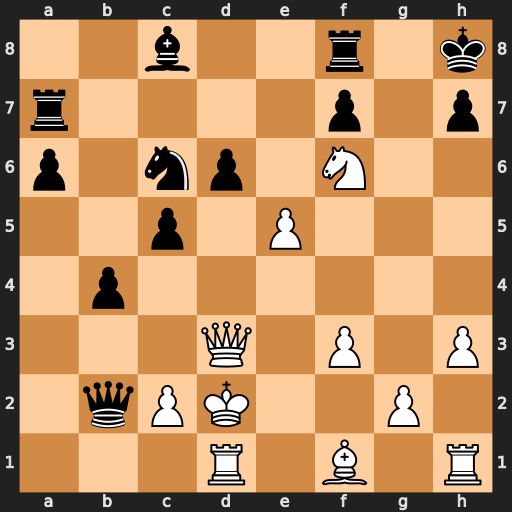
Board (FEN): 2b2r1k/r4p1p/p1np1N2/2p1P3/1p6/3Q1P1P/1qPK2P1/3R1B1R
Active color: w
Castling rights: -
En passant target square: -
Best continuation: Qxh7#